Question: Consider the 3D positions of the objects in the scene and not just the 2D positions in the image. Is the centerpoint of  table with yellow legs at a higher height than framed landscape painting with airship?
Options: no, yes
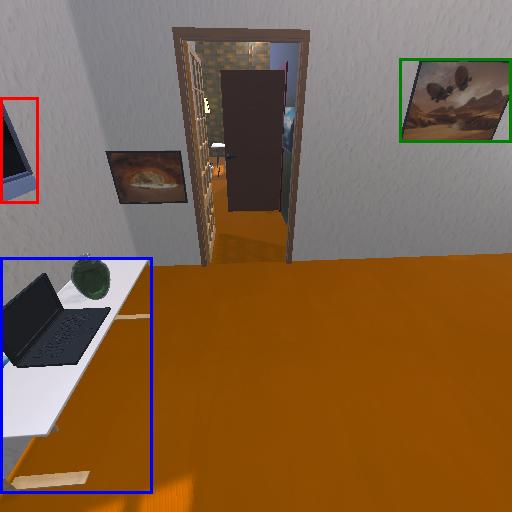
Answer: no